Question: I created a child template and I want to modify the navbar-default class in the style.css.
But when I use 'Inspect Element', I noticed that the index file is overwriting my CSS.
In my style.css I set the height 100px, but the index file also creating a height and this overwrite my setting.
How can I fix this?

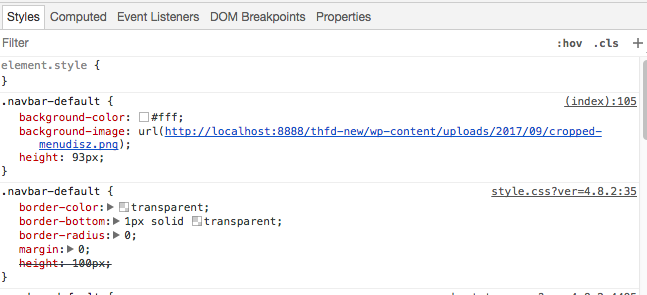
Answer: Here index means inline 'css' is written on the 'HTML' output page itself using '<style>' tag, you can find it by view source and Find command in browser ( + )
Check whether it is required or it can be omitted from server side 'HTML' rendering, otherwise you have to use 'CSS' hack of putting !important in your 'CSS'.